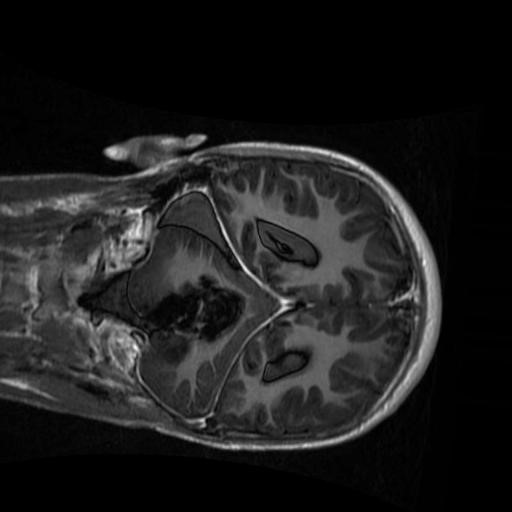
Label: brain_glioma